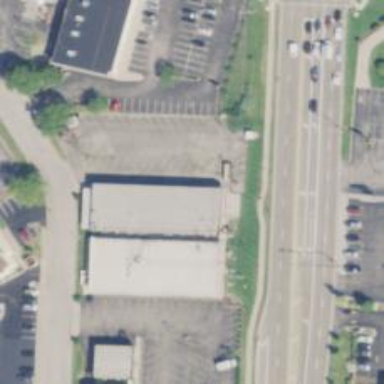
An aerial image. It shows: Convenience shop.